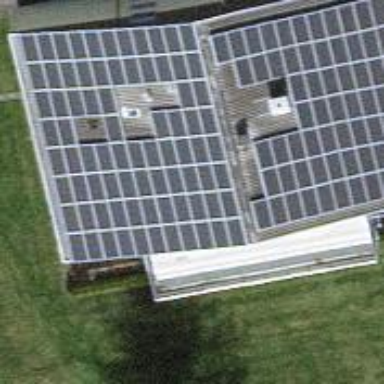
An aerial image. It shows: Solar power generator using photovoltaic panels.